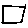
Label: square